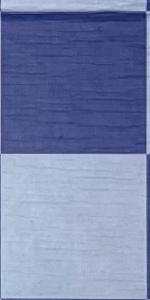
Label: Empty